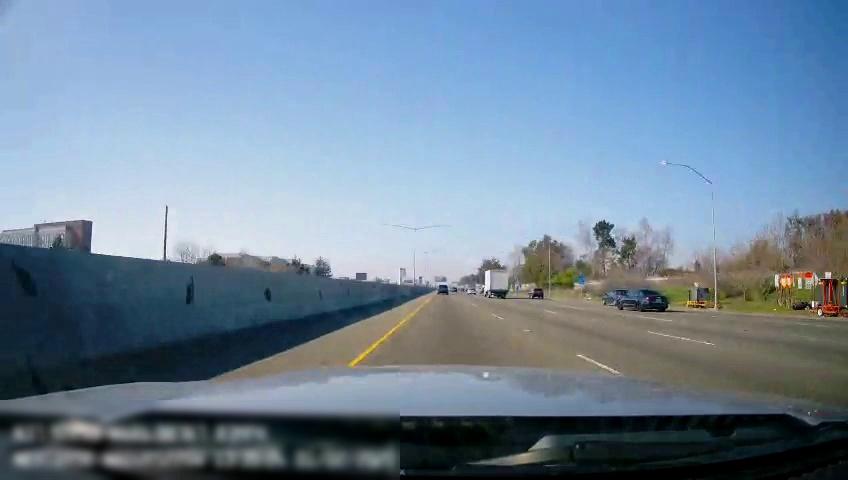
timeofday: Day
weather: Sunny
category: Drivable Space
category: Vehicles | SUV
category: Vehicles | Truck
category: Vehicles | Car
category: Vehicles | Car
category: Vehicles | SUV
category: Lanes | Current Lane
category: Lanes | Current Lane
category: Lanes | Alternate Lane
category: Lanes | Alternate Lane
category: Lanes | Alternate Lane